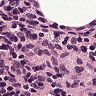
Metastatic tissue present: no